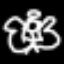
Label: angel